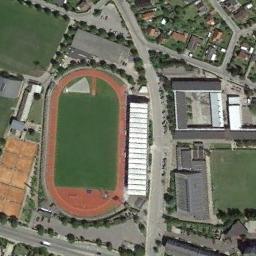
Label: ground_track_field